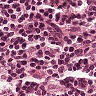
Metastatic tissue present: no